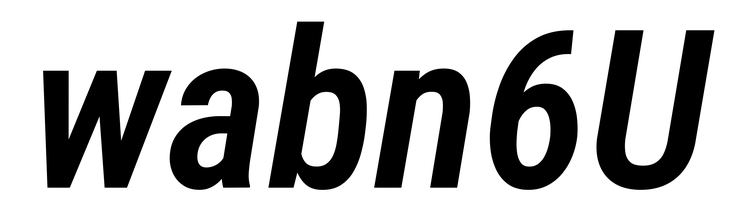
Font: Roboto-Italic_Condensed_SemiBold_Italic